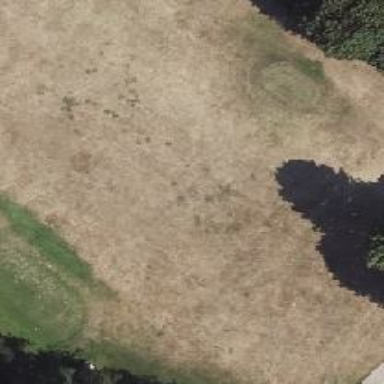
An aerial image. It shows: Golf tee.